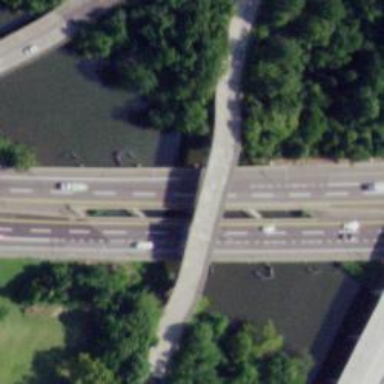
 known as Urban Freeway/Expressway (HFCS)."